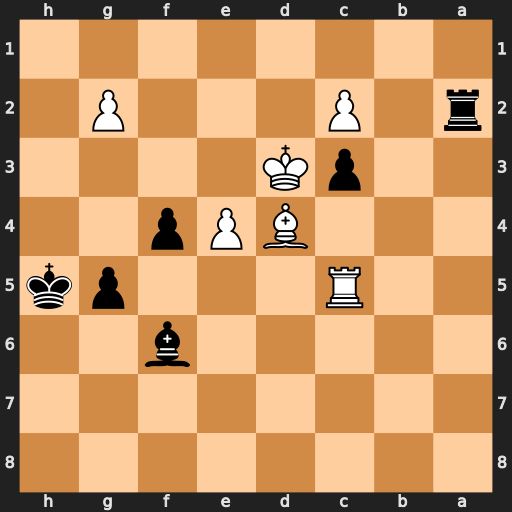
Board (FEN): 8/8/5b2/2R3pk/3BPp2/2pK4/r1P3P1/8
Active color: b
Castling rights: -
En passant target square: -
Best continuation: Bxd4 Kxd4 Rxc2